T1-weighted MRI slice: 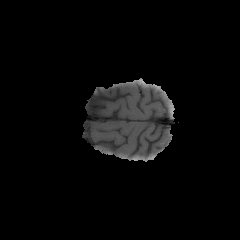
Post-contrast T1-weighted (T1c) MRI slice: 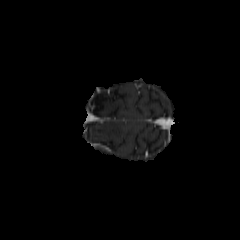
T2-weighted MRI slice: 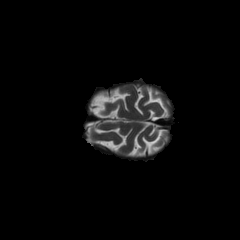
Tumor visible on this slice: no